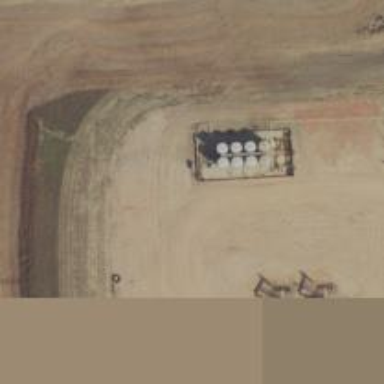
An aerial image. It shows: Storage tank with man-made structure.